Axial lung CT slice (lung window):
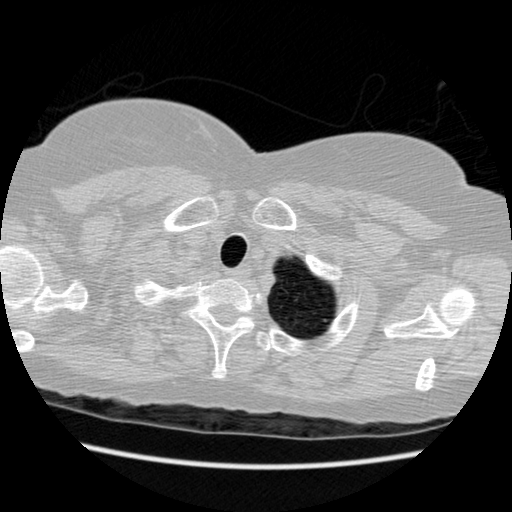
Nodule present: no